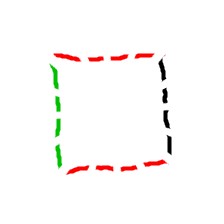
Shape: square